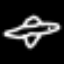
Label: airplane